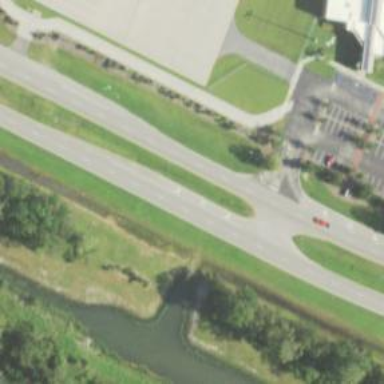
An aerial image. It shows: Secondary road with asphalt surface.